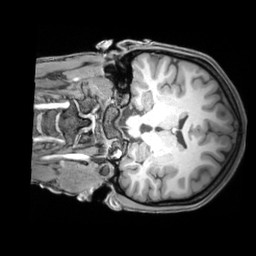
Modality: T1w
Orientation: coronal
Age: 21
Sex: female
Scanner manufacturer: siemens
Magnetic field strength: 3 T
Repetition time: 1.97 s
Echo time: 0.00206 s